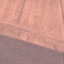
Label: AnnualCrop